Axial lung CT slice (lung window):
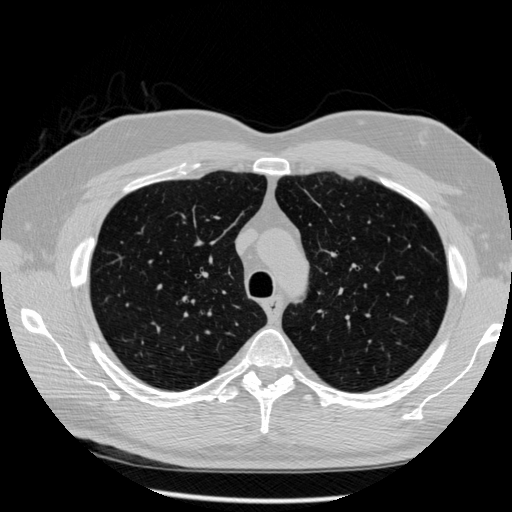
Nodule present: no